Field crop: maize
Growth stage: 2
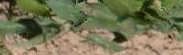
Species: maize